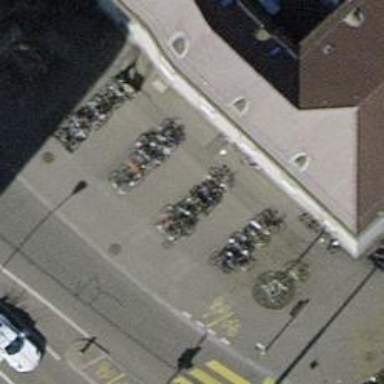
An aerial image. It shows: Bicycle parking area with stands available.